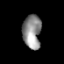
Tissue: prostate
Cell type: Fibroblasts
Senescence score: 0.7125
Nuclear area (px): 607
Mean DAPI intensity: 141.923